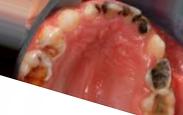
Condition: Caries